Question: I'm fairly new to R and I've been having trouble with a plot.
I'm trying to create a line plot with:
$YEAR on the X axis
$METRIC on the Y axis
a different-colored line for each country (meaning, a total of 3 lines on the same plot)
$COUNTRY is a factor with 3 levels
'''
COUNTRY YEAR METRIC
USA 2000 14.874
USA 2001 15.492
USA 2002 13.091
USA 2003 14.717
CAN 1999 15.031
CAN 2000 14.343
CAN 2001 12.972
CAN 2002 13.216
SWE 1999 14.771
SWE 2000 17.033
SWE 2001 15.932
SWE 2002 14.516
SWE 2003 15.655
'''
When I create the plot with
> plot(df$YEAR, df$METRIC, col=df$COUNTRY, type="p")
I get a plot with points for each (x,y) combination and different color for each level of the factor $COUNTRY
However, when I try to get a line for each country, with
> plot(df$YEAR, df$METRIC, col=df$COUNTRY, type="l")
I get one non-stopping line, that starts with the 4 observations of "USA" and then goes back to the first year of the next country ("CAN").

Thank you in advance for any assistance.
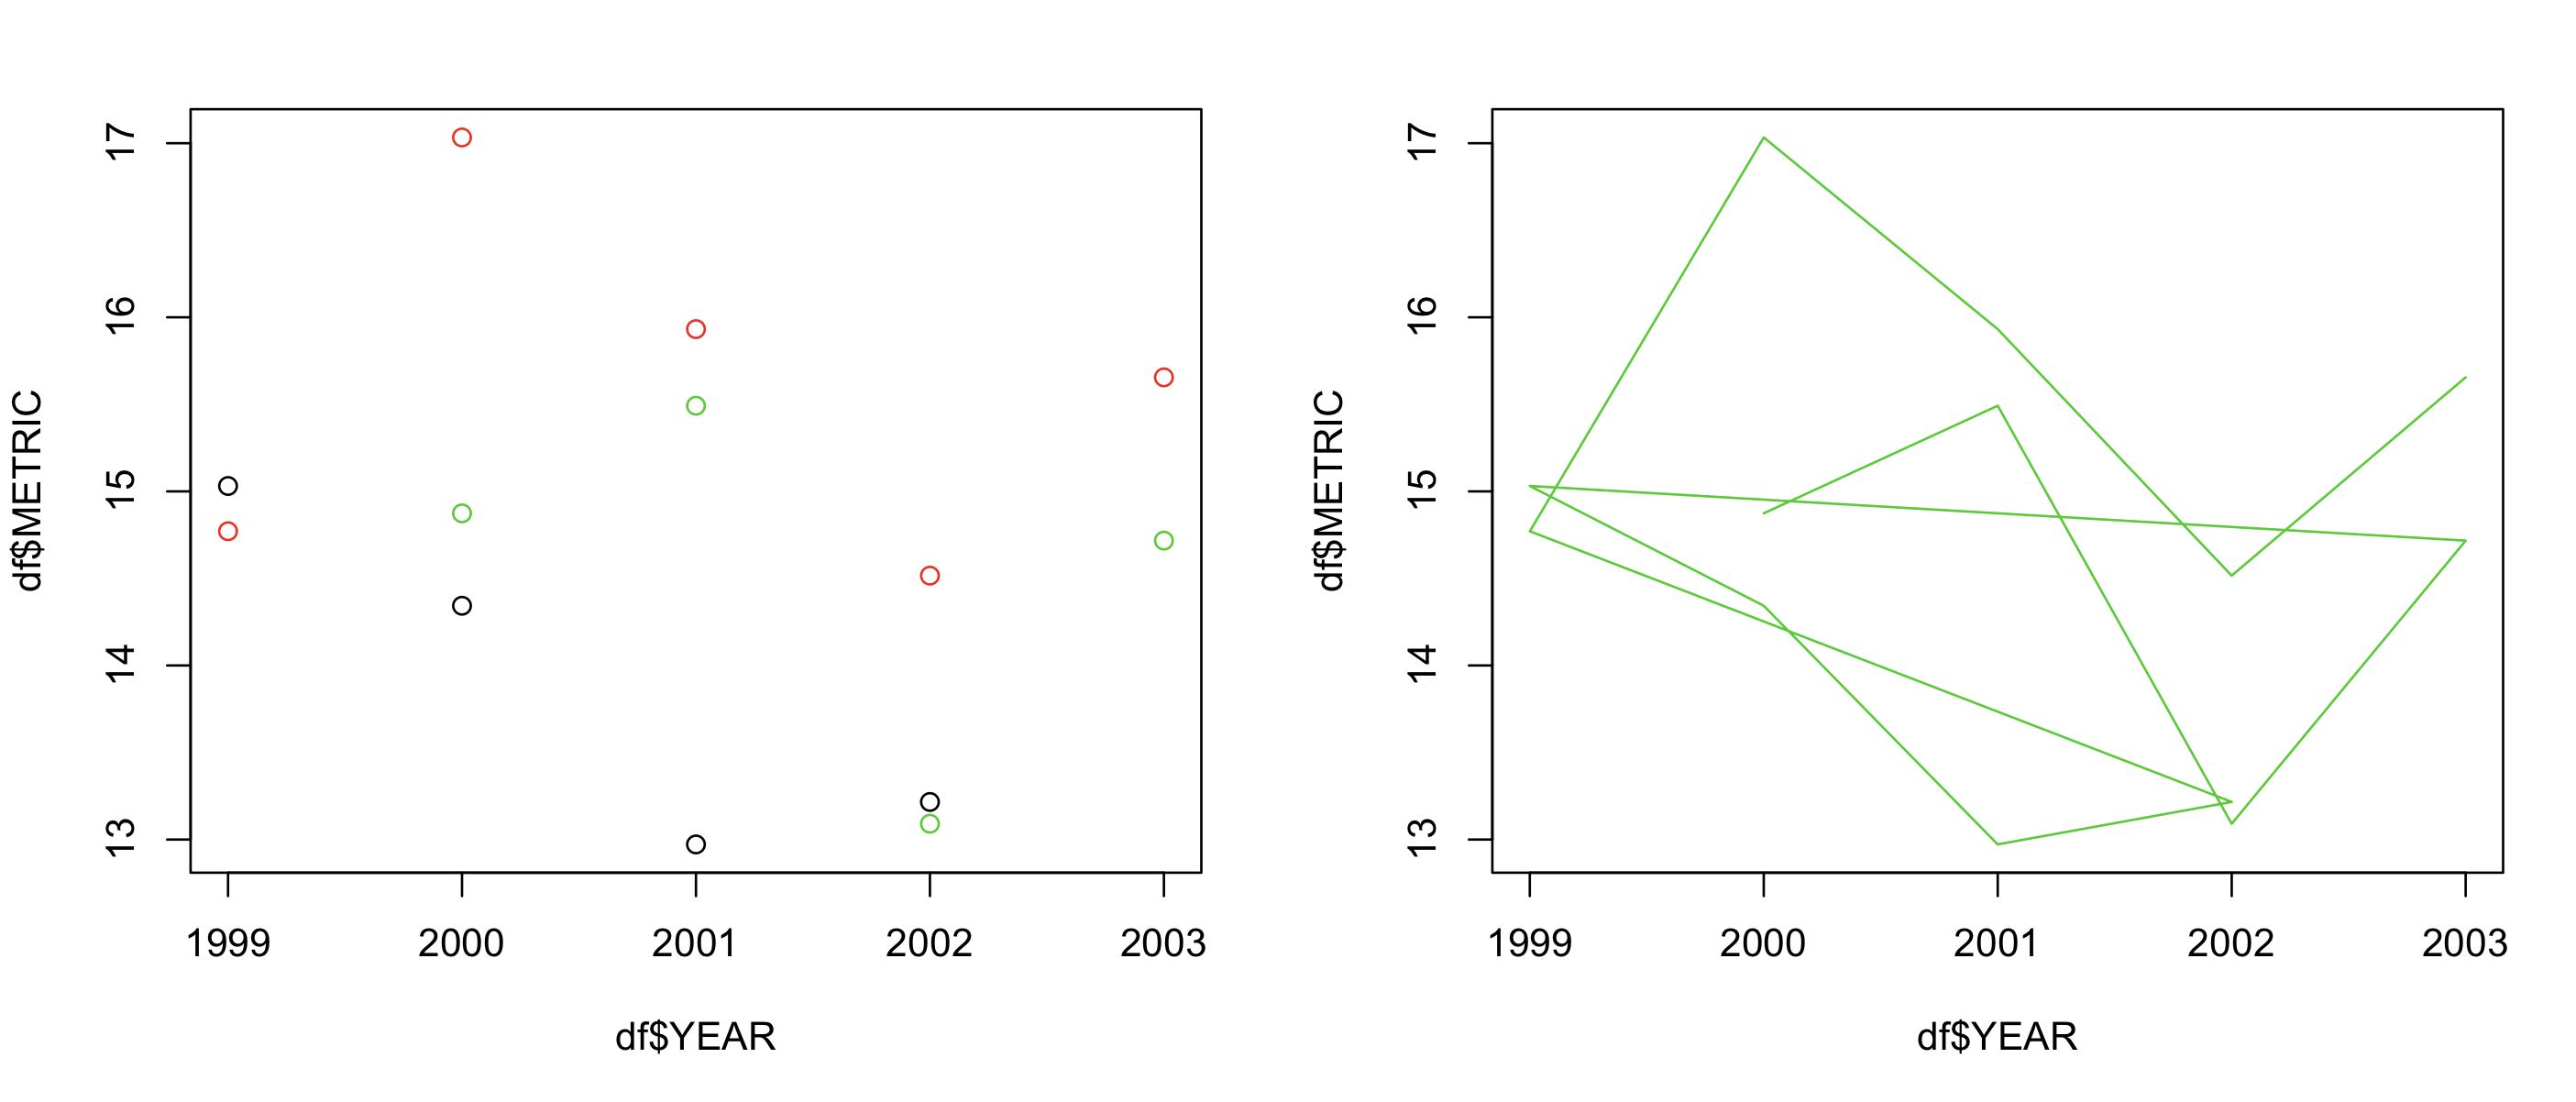
Answer: Other than my comments above, here is a basic 'base' implementation. If initially your '$COUNTRY' is a factor ('is.factor(df$COUNTRY)'), then you can skip the creation of 'ctryfctr' and change the lines call to 'lines(..., col=x$COUNTRY[1])':
'''
df$ctryfctr <- factor(df$COUNTRY)
plot(NA, xlim=range(df$YEAR), ylim=range(df$METRIC))
for (x in split(df, df$COUNTRY)) lines(x$YEAR, x$METRIC, col=x$ctryfctr[1])
'''
<URL>